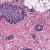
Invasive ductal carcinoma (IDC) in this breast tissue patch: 1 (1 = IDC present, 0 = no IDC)